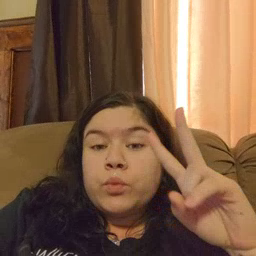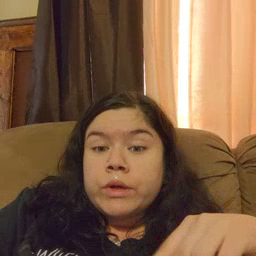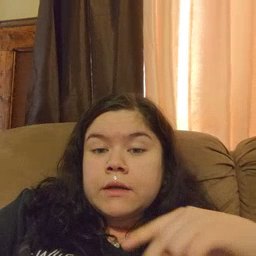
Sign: read